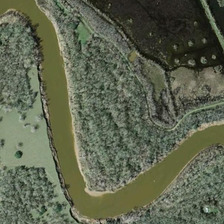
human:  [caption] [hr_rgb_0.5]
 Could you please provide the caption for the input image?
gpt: many green trees are in two sides of a curved river .

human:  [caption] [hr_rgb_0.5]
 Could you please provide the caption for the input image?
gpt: many green trees are in two sides of a curved river .

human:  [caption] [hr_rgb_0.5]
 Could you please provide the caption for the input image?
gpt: many green trees are in two sides of a curved river .

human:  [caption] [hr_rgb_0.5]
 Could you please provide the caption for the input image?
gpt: many green trees are in two sides of a curved river .

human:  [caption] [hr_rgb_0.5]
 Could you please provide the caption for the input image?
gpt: many green trees are in two sides of a curved river .